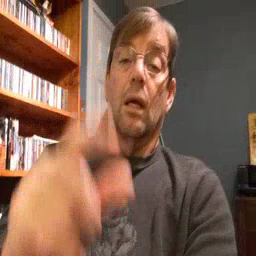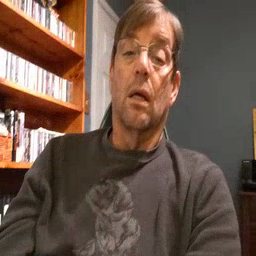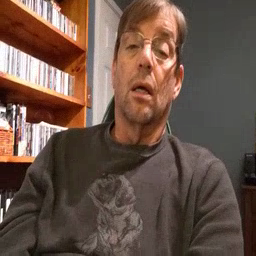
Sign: awake